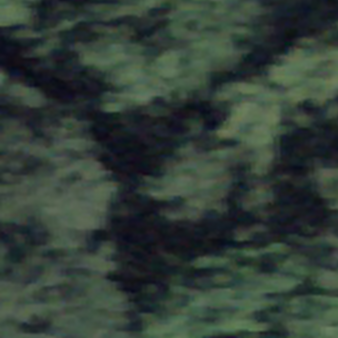
Label: other